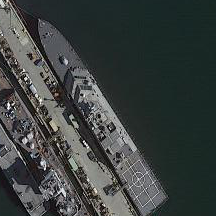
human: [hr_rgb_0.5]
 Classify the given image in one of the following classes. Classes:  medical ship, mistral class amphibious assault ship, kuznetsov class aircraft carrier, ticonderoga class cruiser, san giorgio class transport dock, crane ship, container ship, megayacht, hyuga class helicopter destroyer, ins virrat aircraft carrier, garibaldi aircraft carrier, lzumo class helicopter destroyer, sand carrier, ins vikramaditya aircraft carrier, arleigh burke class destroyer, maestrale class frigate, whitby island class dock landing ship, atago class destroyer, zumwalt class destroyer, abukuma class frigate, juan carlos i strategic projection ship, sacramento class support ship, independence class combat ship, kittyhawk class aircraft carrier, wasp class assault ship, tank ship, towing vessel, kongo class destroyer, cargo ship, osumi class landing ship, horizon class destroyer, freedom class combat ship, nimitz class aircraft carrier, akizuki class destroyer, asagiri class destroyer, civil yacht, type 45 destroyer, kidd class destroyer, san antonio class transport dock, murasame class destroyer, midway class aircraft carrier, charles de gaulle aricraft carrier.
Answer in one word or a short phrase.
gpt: Freedom class combat ship